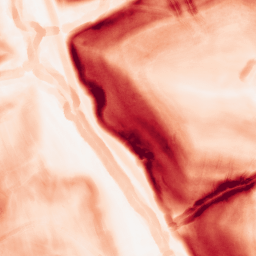
Category: morphological
Decomposition family: morphological_gradient
Decomposition parameters: size: 5
shape: disk
Upsampling method: quartic
Upsampling parameters: scale: 8
Upsampling scale: 8